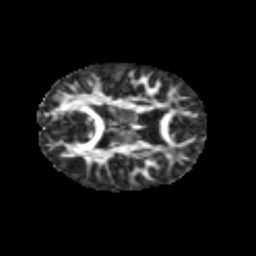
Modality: FA
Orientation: axial
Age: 10
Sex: male
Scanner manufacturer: siemens
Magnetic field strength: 3 T
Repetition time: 3.8 s
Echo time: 0.07 s